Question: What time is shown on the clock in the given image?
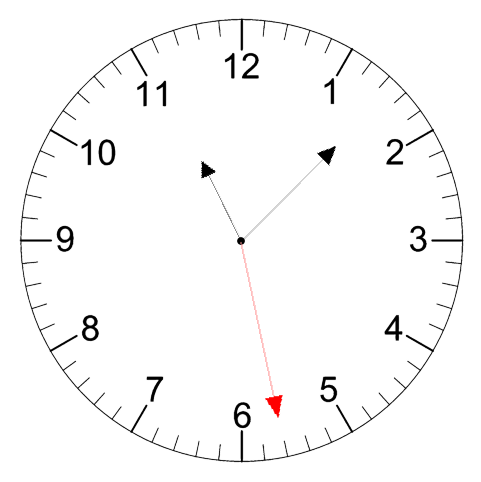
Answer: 11:07:28